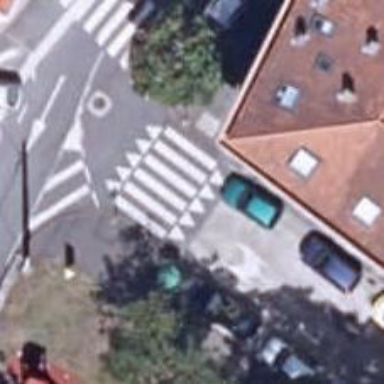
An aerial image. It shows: Marked crossing with traffic-calming table.